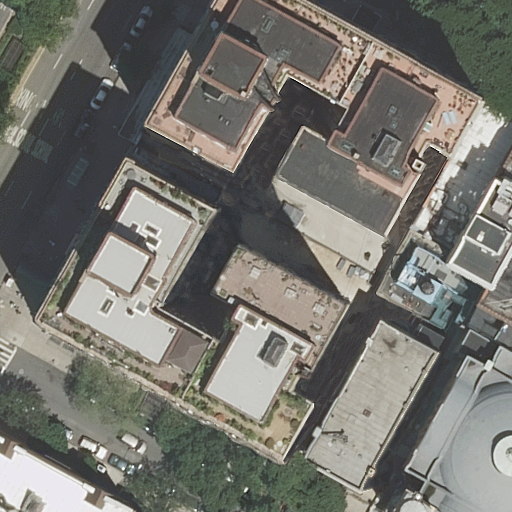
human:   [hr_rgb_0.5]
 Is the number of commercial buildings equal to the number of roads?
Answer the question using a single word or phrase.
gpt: no

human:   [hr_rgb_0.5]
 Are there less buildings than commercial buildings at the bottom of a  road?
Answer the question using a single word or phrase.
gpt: no

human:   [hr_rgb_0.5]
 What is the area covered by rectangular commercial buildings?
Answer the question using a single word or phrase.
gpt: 0m2

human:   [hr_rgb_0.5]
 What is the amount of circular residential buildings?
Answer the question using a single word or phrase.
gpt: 0

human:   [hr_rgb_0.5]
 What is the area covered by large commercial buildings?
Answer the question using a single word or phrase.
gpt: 0m2

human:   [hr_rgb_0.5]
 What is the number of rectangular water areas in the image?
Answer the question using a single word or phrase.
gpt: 0

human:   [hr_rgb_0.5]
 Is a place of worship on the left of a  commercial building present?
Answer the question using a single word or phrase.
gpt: no

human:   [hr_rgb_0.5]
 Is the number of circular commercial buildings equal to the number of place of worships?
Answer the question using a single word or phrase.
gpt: no

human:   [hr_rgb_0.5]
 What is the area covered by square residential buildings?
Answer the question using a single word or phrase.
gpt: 0m2

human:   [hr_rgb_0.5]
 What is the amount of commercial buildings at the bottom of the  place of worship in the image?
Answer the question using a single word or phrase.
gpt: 0

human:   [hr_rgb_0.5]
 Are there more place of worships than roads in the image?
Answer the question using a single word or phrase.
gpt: no

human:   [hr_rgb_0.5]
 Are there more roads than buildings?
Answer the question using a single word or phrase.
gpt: no

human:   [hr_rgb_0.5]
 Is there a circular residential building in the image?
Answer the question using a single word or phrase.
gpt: no

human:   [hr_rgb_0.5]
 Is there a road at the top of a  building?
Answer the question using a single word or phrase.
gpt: yes

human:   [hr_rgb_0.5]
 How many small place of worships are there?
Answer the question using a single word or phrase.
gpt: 0

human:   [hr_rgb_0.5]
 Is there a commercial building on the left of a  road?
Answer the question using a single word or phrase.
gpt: no

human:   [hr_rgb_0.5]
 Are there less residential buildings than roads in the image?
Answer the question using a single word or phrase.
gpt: no

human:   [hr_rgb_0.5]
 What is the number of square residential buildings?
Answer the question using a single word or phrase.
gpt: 0

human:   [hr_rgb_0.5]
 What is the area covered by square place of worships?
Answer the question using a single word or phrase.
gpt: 0m2

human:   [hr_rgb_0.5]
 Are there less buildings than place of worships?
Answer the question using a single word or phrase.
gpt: no

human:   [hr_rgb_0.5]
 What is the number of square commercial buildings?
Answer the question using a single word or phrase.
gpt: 0

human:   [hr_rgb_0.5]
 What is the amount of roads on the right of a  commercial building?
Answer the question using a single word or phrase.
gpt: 0

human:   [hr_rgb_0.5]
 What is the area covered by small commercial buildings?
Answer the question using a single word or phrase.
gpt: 0m2

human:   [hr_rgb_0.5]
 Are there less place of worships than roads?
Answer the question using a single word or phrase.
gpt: yes

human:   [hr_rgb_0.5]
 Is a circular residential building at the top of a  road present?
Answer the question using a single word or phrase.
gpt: no

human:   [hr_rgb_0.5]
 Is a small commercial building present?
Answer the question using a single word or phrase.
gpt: no

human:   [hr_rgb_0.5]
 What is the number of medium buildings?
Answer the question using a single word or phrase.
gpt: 2

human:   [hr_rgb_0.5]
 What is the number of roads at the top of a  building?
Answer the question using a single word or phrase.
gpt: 2

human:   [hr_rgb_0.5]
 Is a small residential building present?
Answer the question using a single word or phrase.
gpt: yes

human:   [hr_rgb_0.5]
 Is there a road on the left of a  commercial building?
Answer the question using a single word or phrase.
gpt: no

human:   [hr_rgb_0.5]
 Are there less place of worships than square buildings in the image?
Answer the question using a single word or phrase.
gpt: no

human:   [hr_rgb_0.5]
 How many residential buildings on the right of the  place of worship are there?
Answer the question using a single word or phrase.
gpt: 0

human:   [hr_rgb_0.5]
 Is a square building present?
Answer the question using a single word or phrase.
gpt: no

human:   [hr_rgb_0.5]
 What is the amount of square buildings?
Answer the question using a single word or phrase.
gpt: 0

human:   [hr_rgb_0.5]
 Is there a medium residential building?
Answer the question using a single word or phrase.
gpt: yes

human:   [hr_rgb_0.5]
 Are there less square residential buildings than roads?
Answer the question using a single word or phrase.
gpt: yes